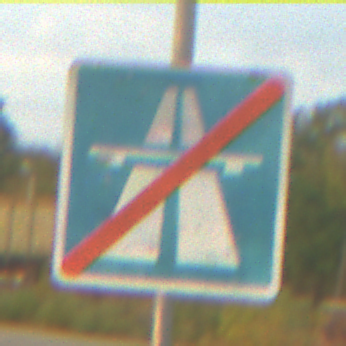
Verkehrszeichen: EndeAutbahn
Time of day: SunriseSunset
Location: Outdoor (Suburban)
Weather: PartlyCloudy
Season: NotSpecified
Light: Natural